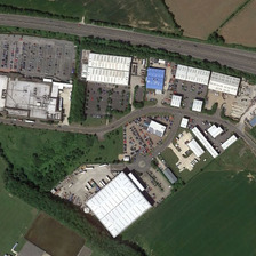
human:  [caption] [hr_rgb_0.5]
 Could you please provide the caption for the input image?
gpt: In some industrial areas, the green plants around the parking lot.

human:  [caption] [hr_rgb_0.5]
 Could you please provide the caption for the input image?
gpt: In the industrial area, some buildings with parking lots are surrounded by green trees.

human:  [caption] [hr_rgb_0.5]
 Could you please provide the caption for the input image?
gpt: The building with parking is surrounded by green trees in the industrial area.

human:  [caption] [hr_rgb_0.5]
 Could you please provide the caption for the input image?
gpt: Some buildings with parking are surrounded by green trees in an industrial area.

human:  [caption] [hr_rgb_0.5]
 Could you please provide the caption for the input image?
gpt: Some buildings with parking lots are surrounded by Green trees NUMA industrial area.